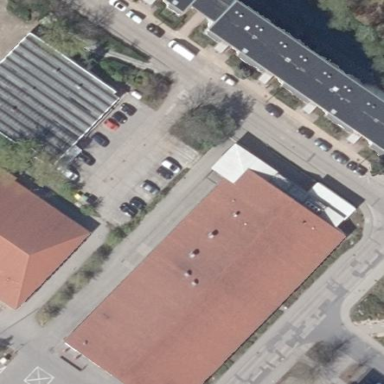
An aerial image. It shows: Supermarket building.